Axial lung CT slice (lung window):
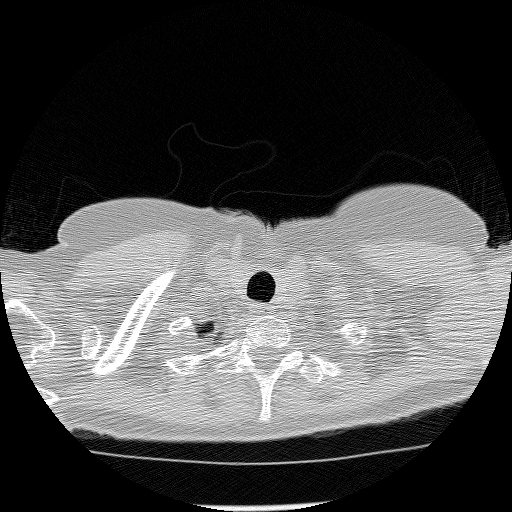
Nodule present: no